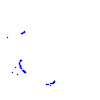
Particle: proton